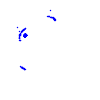
Particle: pion